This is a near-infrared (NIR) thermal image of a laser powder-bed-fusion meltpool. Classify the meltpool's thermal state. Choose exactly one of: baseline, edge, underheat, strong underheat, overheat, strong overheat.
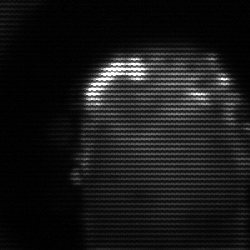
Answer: baseline